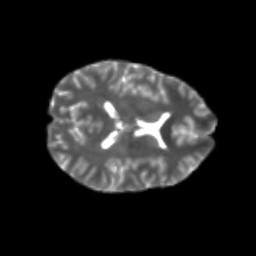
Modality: T2w
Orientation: axial
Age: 20
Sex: female
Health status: healthy
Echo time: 0.074 s